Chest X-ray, PA view. Patient: 35 years old, sex F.
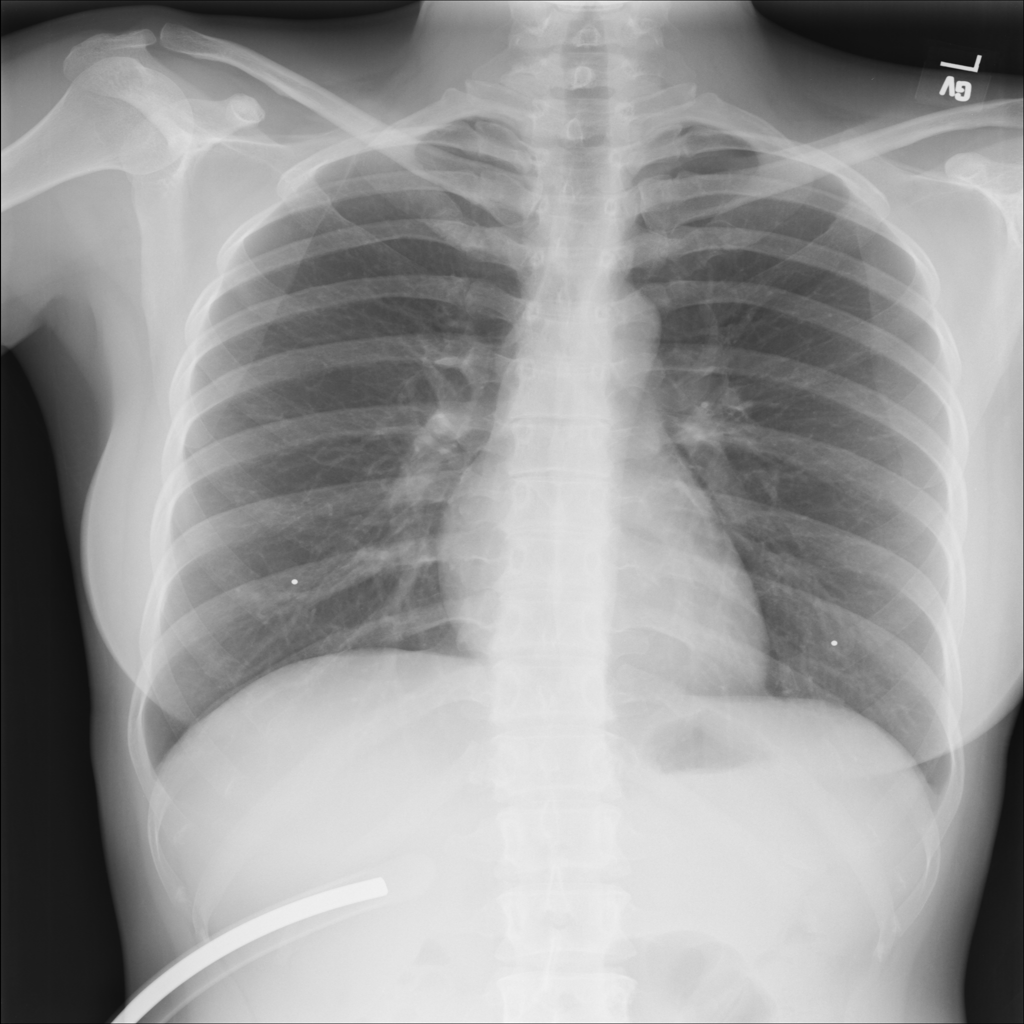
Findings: No Finding